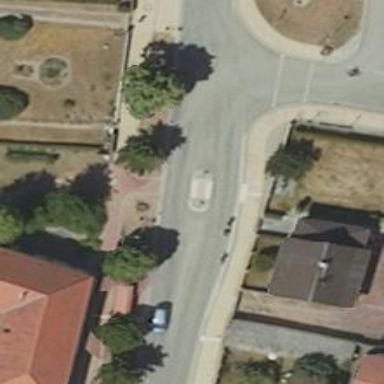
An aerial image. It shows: Footway with crossing that includes island.